Field crop: maize
Growth stage: 2
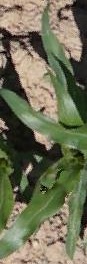
Species: maize